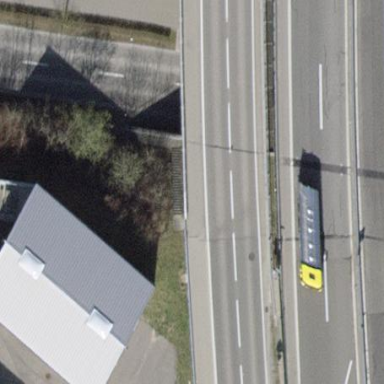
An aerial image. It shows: Industrial building with gabled roof.